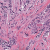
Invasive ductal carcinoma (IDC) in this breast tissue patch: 1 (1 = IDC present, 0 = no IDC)